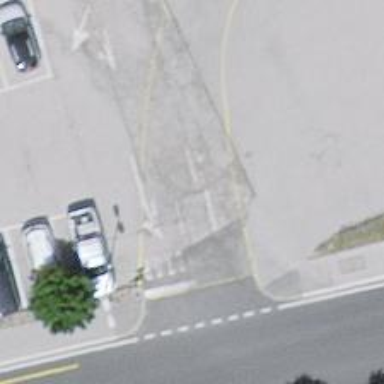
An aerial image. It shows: Parking aisle designated as service road.